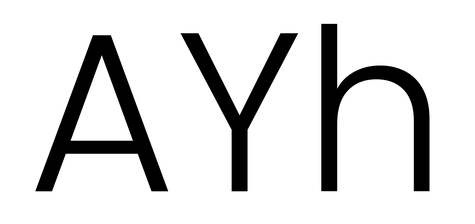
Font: Poppins-Light